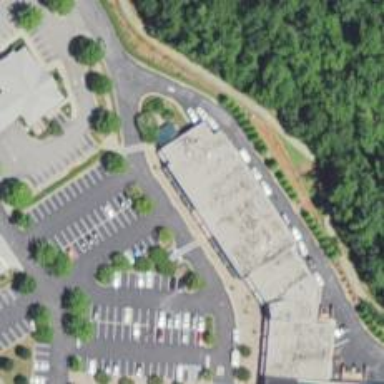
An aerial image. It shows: Fitness center located in leisure land.